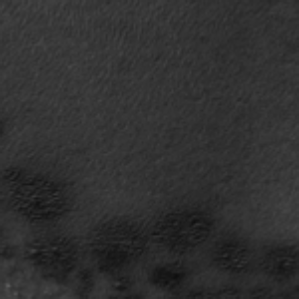
Label: frost